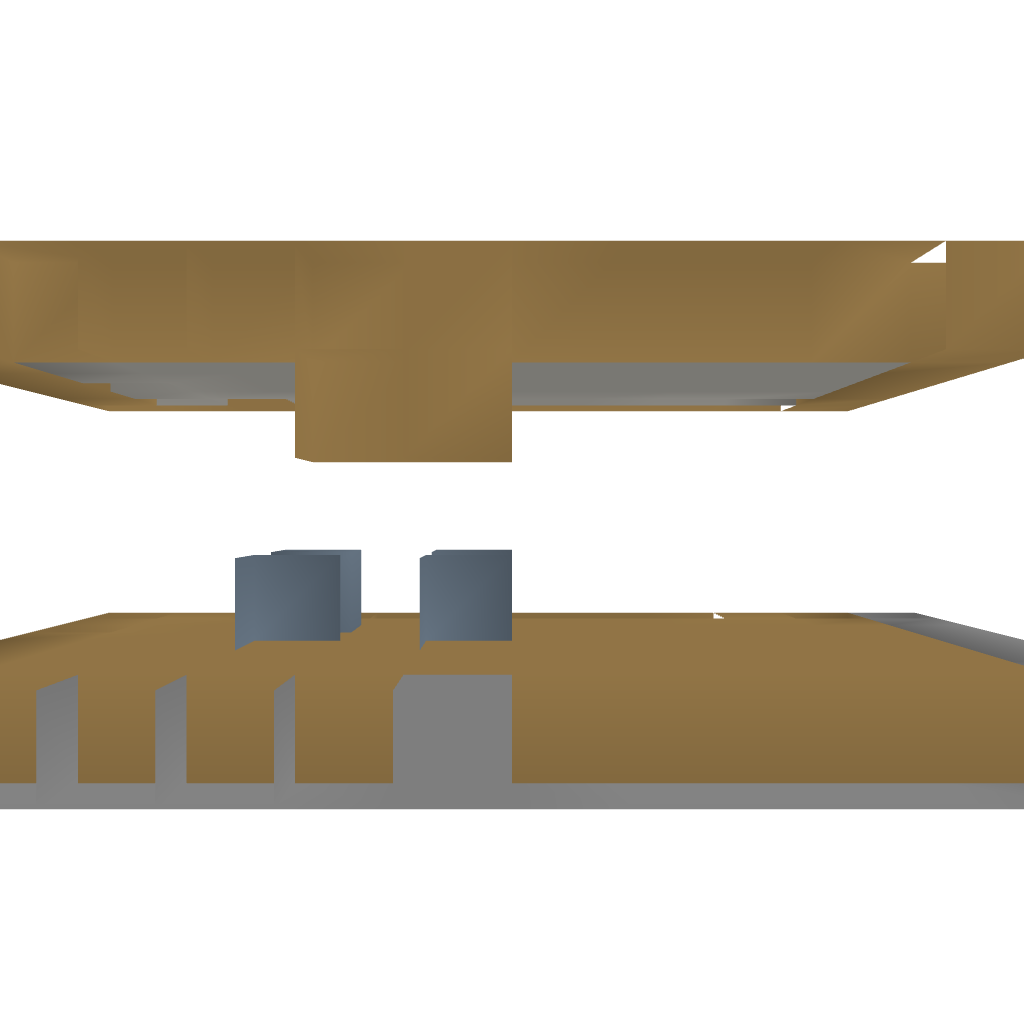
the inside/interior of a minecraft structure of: Schoolhouse